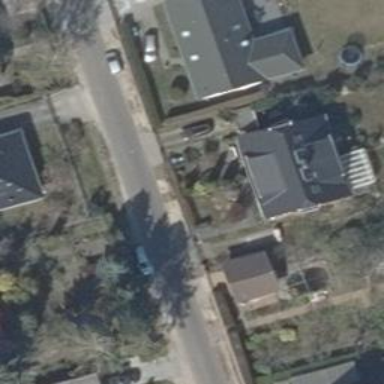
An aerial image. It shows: Smooth asphalt road in residential area.